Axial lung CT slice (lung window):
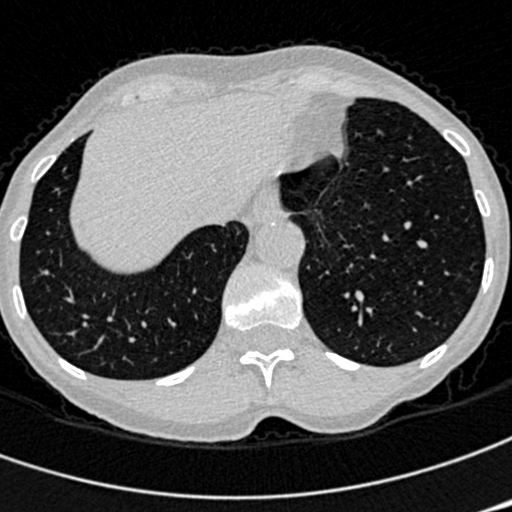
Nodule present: no